Question: I am trying to correlate two sediment cores as I have different samples at varying depths within the cores. I have used the ggplot 2 function to plot a 5th order polynomial regression, displaying the equation and r2 value on the graph.
The issue I am having is with the equation itself, the r2 value is correct but the equation is not. I think this is to do with lm_eq referring to linear regression but I am not too sure.
Any help or direction would be greatly appreciated. I am happy with the graph itself but any suggestions on how to clean up my code would also be greatly appreciated.
I have tried googling other functions on how to show the equation but have not found a solution.
'''
long_data <- gather(Correlations, key = "Core", value = "Depth",
#Reshapes my data frame
LC1U, LC3U)
df <- data.frame("x"=long_data$Sample, "y"=long_data$Depth)
lm_eqn = function(df){ m=lm(y ~ poly(x, 5), df)#3rd degree polynomial eq <- substitute(italic(y) == a + b %.% italic(x)*","~~italic(r)^2~"="~r2,
list(a = format(coef(m)[1], digits = 2),
b = format(coef(m)[2], digits = 2),
r2 = format(summary(m)$r.squared, digits = 4))) as.character(as.expression(eq)) }
p1 <- ggplot(long_data, aes(x=Sample,y=Depth)) + geom_point(aes(color=Core)) +
labs(x ='Sample N.', y ='Depth (mm)', title = 'Core Correlation of Lake Nganoke') +
ylim(1,800)
p1 + stat_smooth(method = "lm", formula = y~poly(x,5, raw = TRUE), size = 1) +
annotate("text", x = 0, y = 800, label = lm_eqn(df), hjust=0, family="Times", parse = TRUE) + #Add polynomial regression
scale_y_continuous(trans = "reverse", breaks = c(0,100,200,300,400,500,600,700,800))
'''

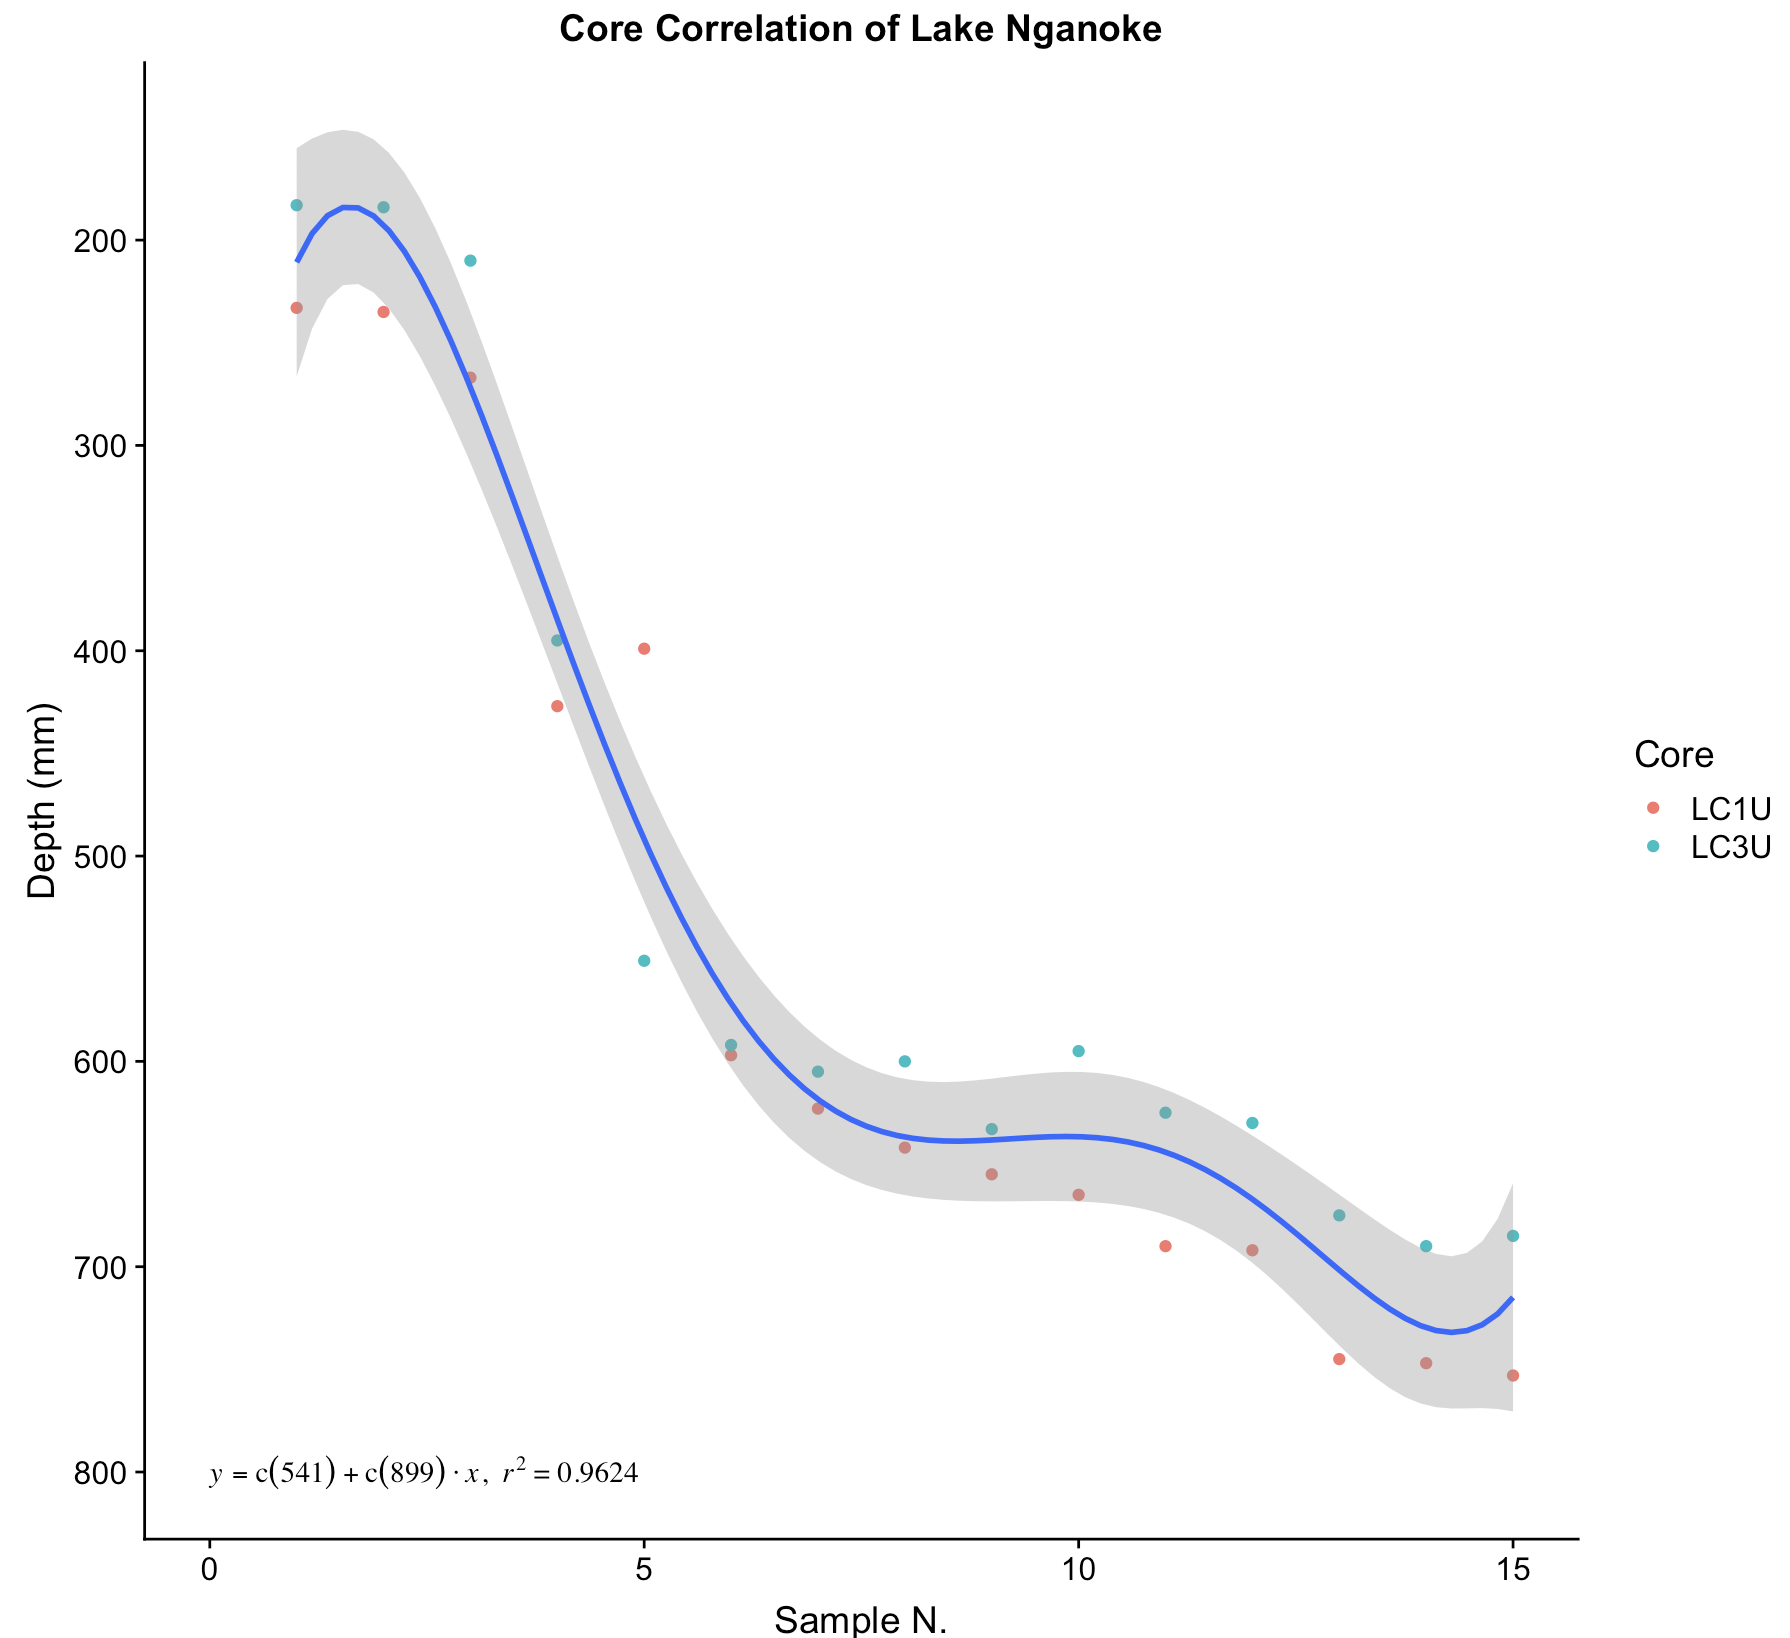
Answer: Your problem is that the 'lm_eqn' is tailored to show the equation of a linear regression, i.e. the polynomial of the first degree. I've modified it to show the equation of a polynomial of the Nth degree. Since you haven't posted your data (sth you should do in the future and prob why your question was initially down voted), I've used the 'cars' data set from 'datasets'.
'''
library(datasets)
library(ggplot2)
lm_eqn <- function(df, degree, raw=TRUE){
m <- lm(y ~ poly(x, degree, raw=raw), df) # get the fit
cf <- round(coef(m), 2) # round the coefficients
r2 <- round(summary(m)$r.squared, 4) # round the r.squared
powers <- paste0("^", seq(length(cf)-1)) # create the powers for the equation
powers[1] <- "" # remove the first one as it's redundant (x^1 = x)
# first check the sign of the coefficient and assign +/- and paste it with
# the appropriate *italic(x)^power. collapse the list into a string
pcf <- paste0(ifelse(sign(cf[-1])==1, " + ", " - "), abs(cf[-1]),
paste0("*italic(x)", powers), collapse = "")
# paste the rest of the equation together
eq <- paste0("italic(y) == ", cf[1], pcf, "*','", "~italic(r)^2==", r2)
eq
}
df <- data.frame("x" = cars$speed, "y" = cars$dist)
ggplot(cars, aes(x = speed, y = dist)) +
geom_point() +
stat_smooth(method = "lm", formula = y ~ poly(x, 5, raw = TRUE), size = 1) +
annotate("text", x = 0, y = 100, label = lm_eqn(df, 5, raw = TRUE),
hjust = 0, family = "Times", parse = TRUE)
'''
<URL>